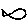
Label: fish